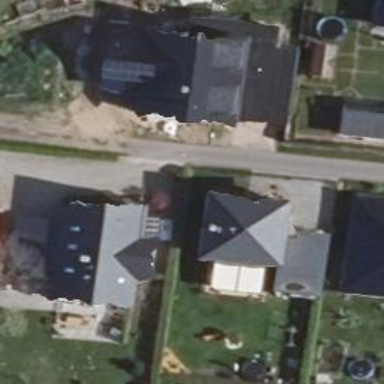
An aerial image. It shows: Smooth asphalt road in residential area.